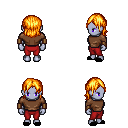
a pixel art fantasy rpg character, female body template, dark elf, purple skin, brown long-sleeve shirt, red pants, light blonde long bangs hairstyle, leather bracers, black slippers, four views (front, back, left, right), 2x2 character sprite sheet, small pixel art, hard edges, no anti-aliasing